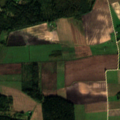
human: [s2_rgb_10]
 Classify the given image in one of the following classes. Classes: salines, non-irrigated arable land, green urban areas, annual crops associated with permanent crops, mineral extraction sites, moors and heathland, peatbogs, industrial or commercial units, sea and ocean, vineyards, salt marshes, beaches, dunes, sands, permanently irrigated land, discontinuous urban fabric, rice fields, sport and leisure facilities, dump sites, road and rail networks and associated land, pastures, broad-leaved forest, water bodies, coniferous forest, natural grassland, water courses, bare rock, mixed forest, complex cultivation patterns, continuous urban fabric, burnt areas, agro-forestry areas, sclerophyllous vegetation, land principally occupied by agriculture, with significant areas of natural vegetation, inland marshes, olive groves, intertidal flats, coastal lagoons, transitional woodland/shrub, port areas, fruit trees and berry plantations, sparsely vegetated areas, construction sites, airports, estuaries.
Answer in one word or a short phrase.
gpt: non-irrigated arable land, complex cultivation patterns, mixed forest, transitional woodland/shrub